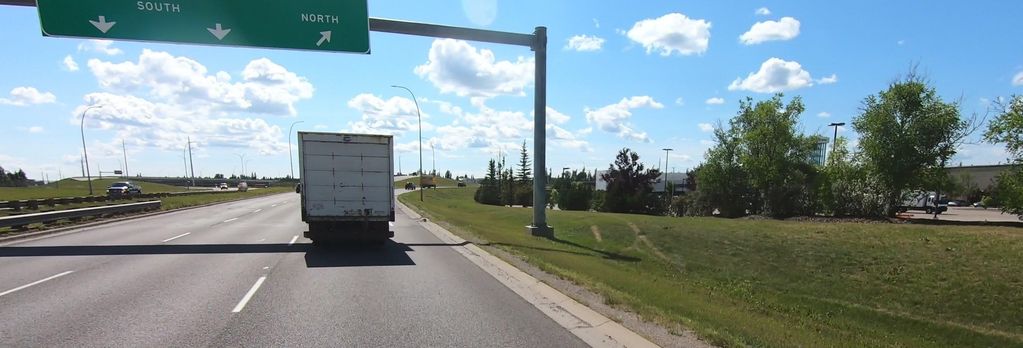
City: calgary